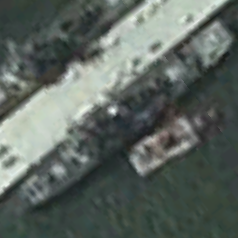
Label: cruiser